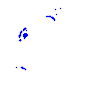
Particle: pion